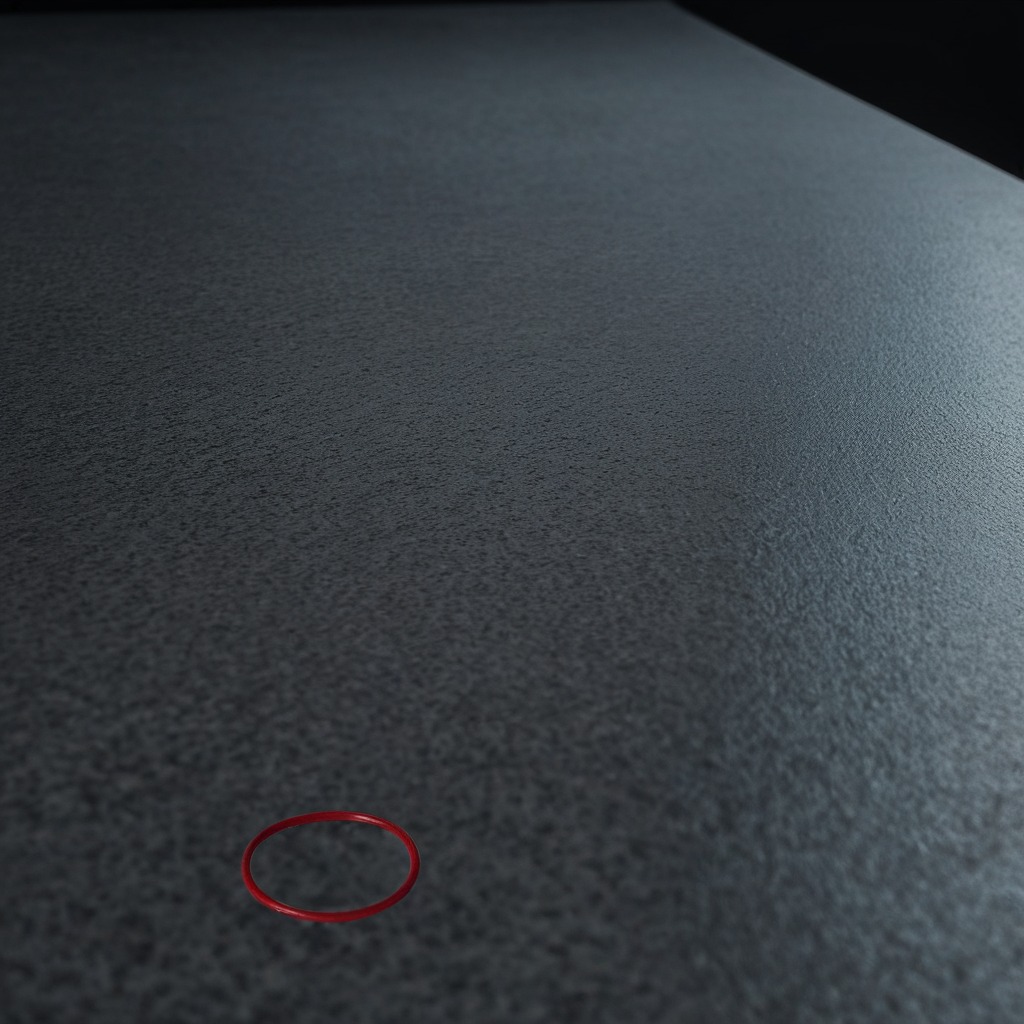
A rubber O-ring is lying on the clean granite table inside a workshop at night.